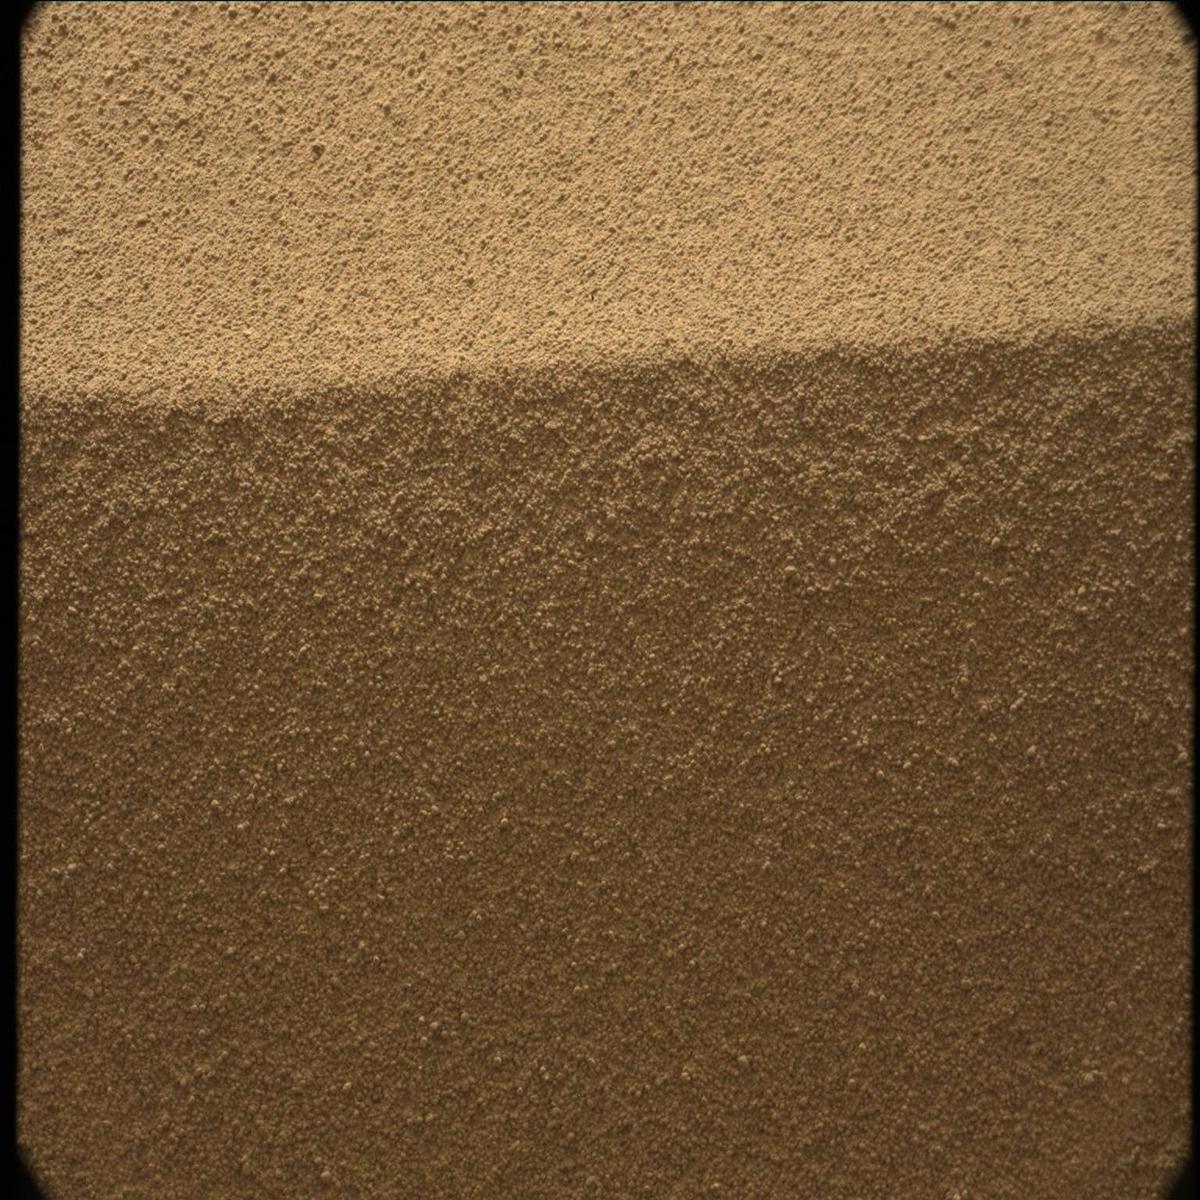
Terrain classes present: Sand / Soil